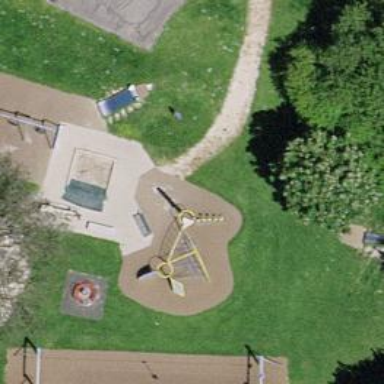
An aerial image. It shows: Playground area for leisure activities on the land.